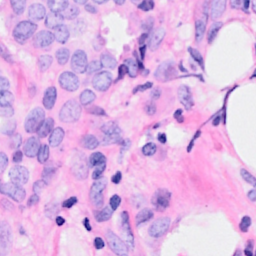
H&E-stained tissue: Breast